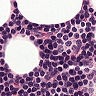
Metastatic tissue present: no